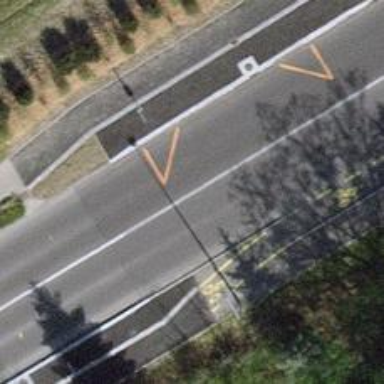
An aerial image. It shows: Secondary road with asphalt surface and sidewalks on both sides.